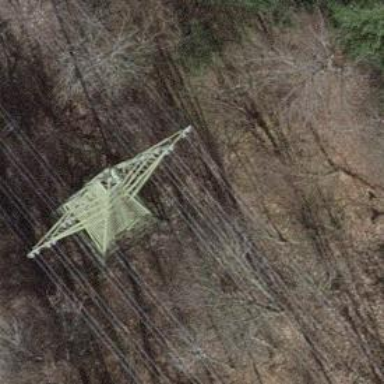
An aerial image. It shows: Lattice structure tower.